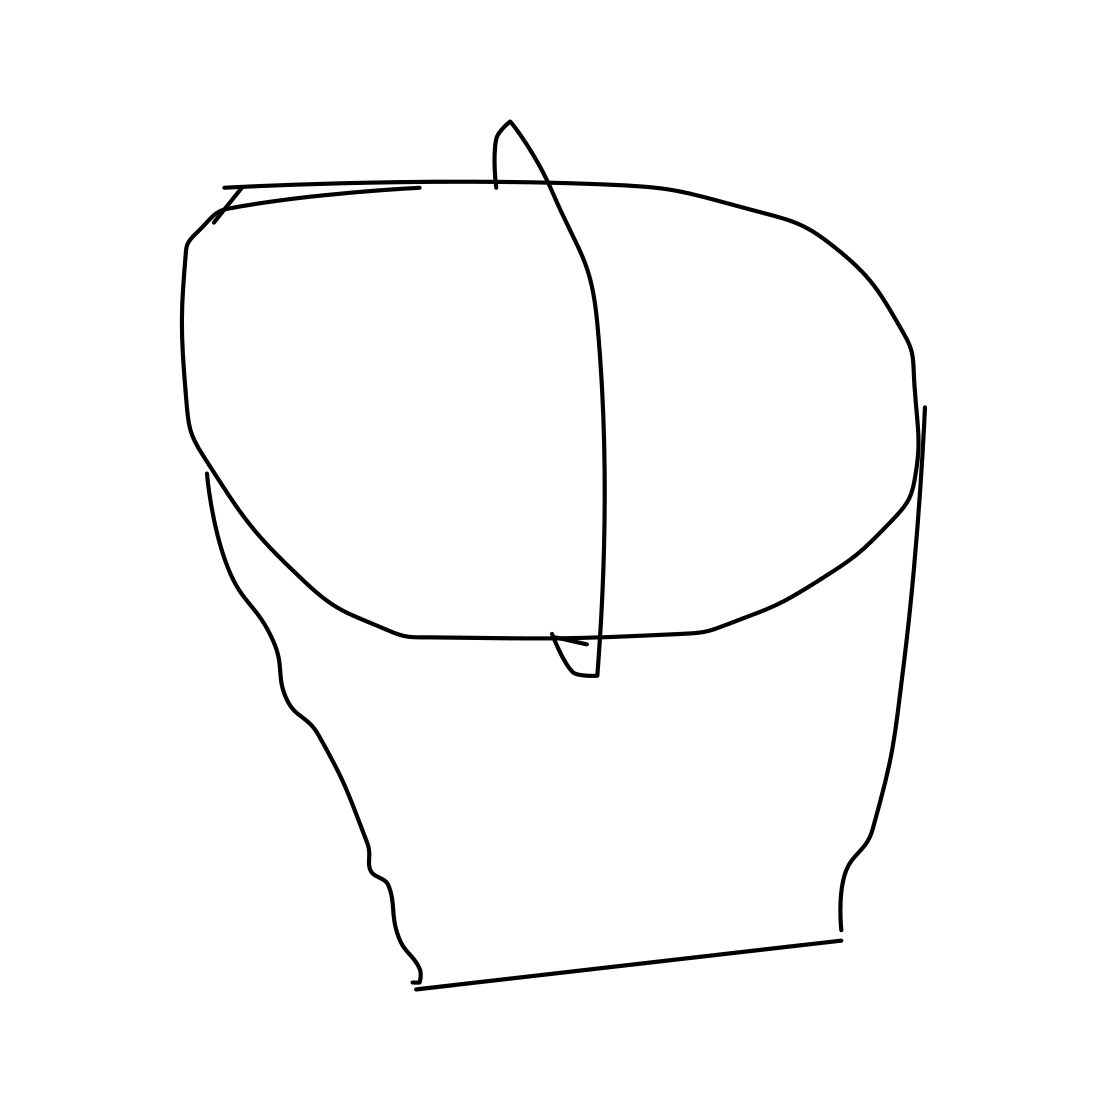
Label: basket